Current action and preconditions to check: trajectory_clear

Your task: For each precondition in the list above, predict whether it will hold at this action.

Consider the current scene as observed from the mobile robot's camera, and analyze the predicted future states of all dynamic agents (e.g., people, animals, vehicles, or any moving entities) within the NEXT SECOND.

IMPORTANT: Only answer "very likely" if you are absolutely certain—based on strong, clear evidence—that a dynamic agent will violate the precondition in the predicted future state. Do NOT answer "very likely" for unlikely, ambiguous, or low-probability risks.

Ask yourself for each precondition: Is there a high probability, with clear and convincing evidence, that the predicted future states of any dynamic agent will interfere with the predicted future state of the currently executing action within the NEXT SECOND, causing that precondition to fail?

Assess the risk level based on these predictions. Use "likely" or "very likely" if motions create a clear risk of interference.

Use "neutral" or "improbable" if agents are nearby but their predicted paths are clearly diverging or non-conflicting.

Failure Risk Categories: "very improbable", "improbable", "neutral", "likely", "very likely"

Answer Format: Output ONLY the probability_of_failure value from these categories: "very improbable", "improbable", "neutral", "likely", "very likely"

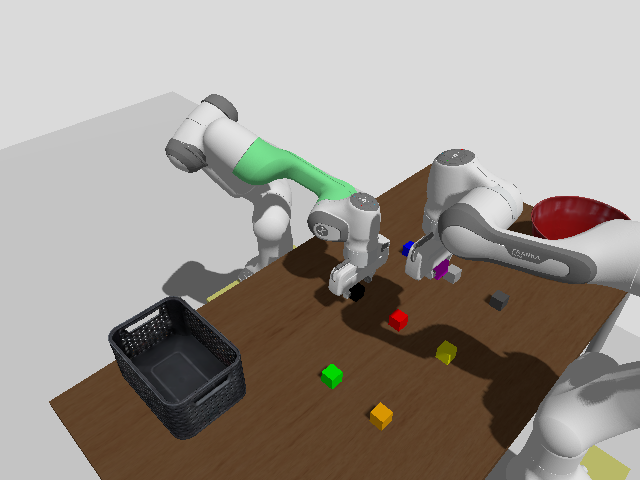

Answer: very improbable